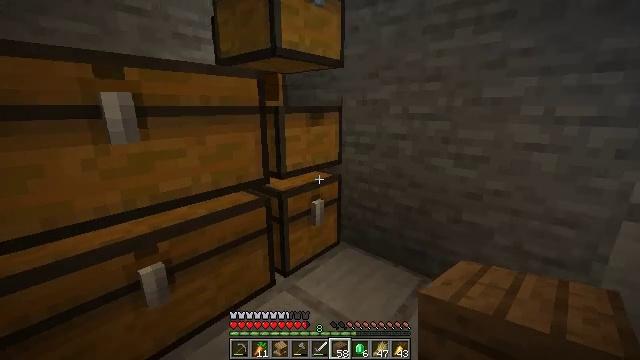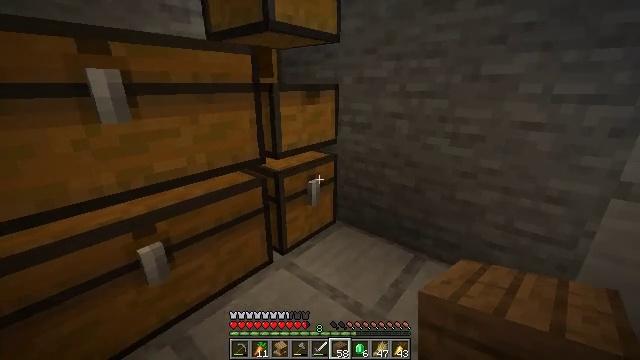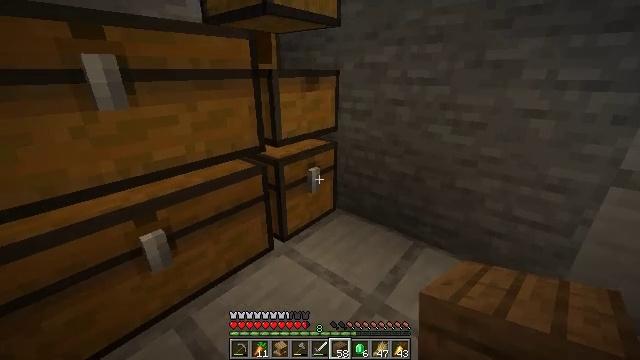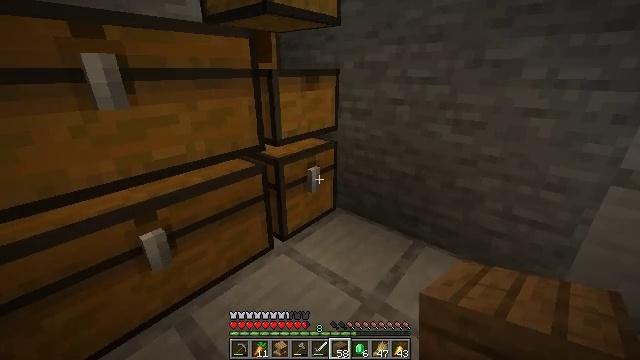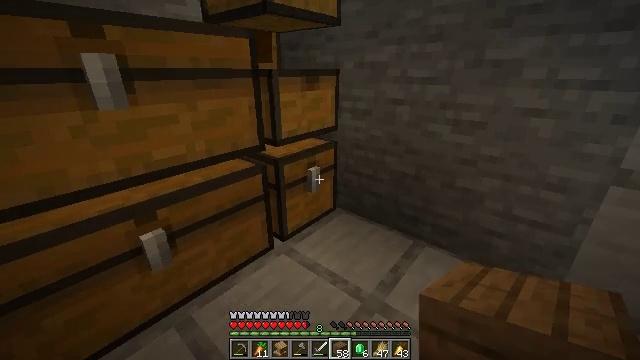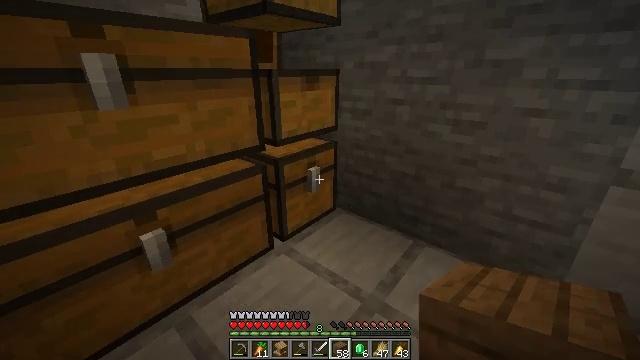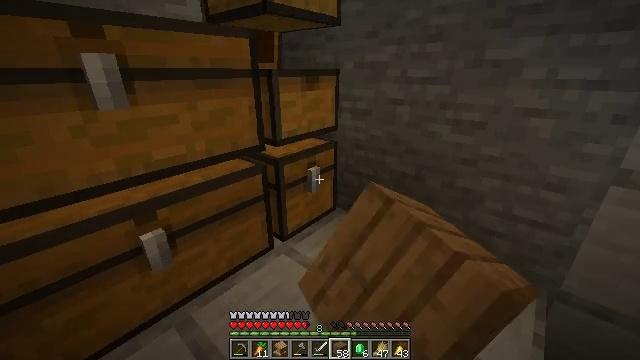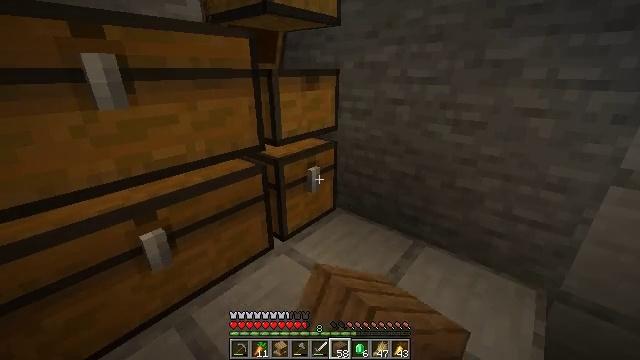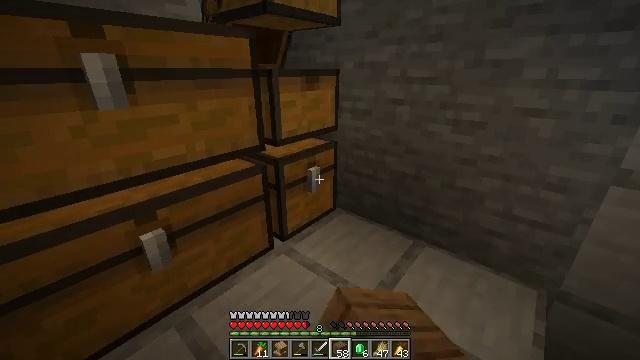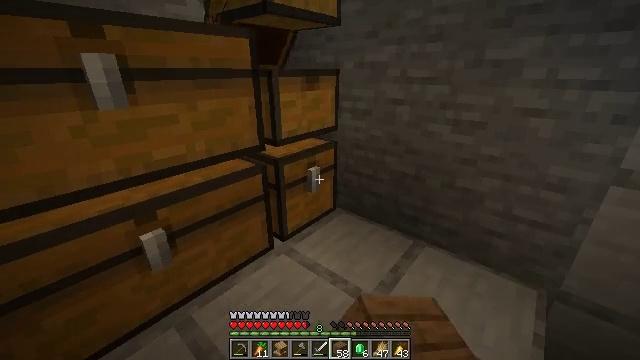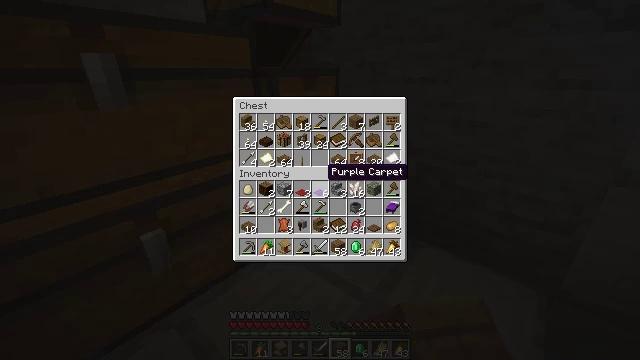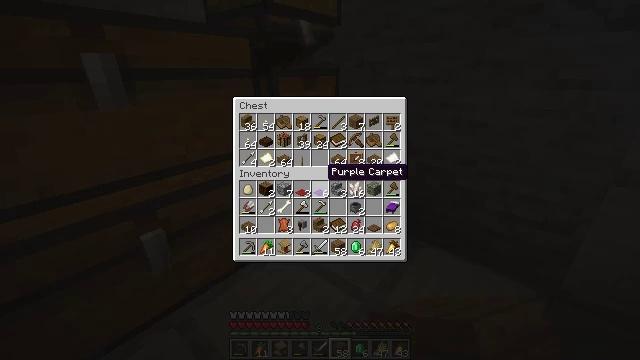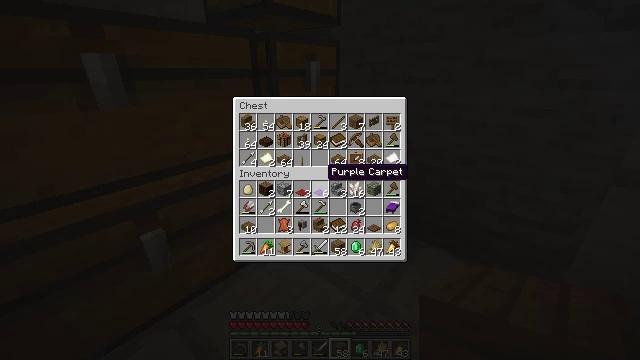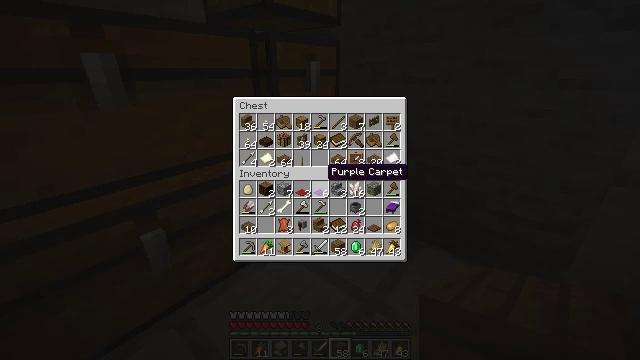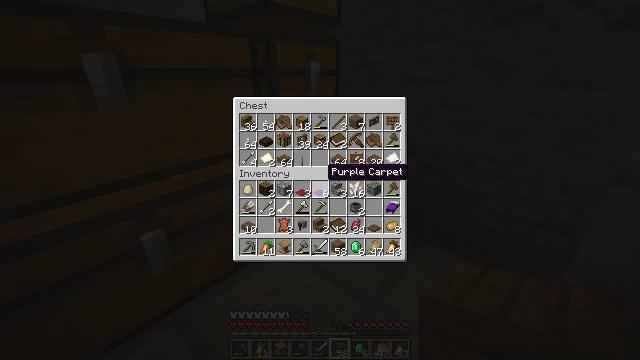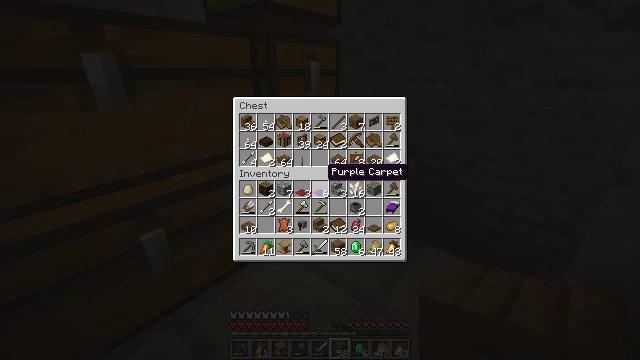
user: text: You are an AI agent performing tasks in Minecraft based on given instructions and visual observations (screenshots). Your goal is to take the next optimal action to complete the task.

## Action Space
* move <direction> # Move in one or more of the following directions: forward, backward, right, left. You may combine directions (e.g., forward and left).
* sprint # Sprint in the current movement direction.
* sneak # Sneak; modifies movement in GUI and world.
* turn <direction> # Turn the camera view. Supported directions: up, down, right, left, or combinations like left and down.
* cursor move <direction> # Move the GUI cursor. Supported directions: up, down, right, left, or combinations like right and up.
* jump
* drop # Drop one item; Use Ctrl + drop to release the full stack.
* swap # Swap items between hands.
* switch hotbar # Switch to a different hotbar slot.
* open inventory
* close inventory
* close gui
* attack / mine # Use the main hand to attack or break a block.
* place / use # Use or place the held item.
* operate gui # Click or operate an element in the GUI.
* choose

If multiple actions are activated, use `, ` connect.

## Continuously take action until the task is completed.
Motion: motion action
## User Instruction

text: Mine bamboo with your hand.
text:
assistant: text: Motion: turn down
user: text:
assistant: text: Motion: turn down
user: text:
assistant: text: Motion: no_op
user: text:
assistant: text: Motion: no_op
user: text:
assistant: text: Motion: use / place
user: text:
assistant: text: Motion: use / place
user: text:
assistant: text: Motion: use / place
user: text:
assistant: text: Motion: use / place
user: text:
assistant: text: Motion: no_op
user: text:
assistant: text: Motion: no_op
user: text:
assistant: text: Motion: no_op
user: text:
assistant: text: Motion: no_op
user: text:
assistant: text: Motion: no_op
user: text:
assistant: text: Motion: no_op
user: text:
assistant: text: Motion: no_op
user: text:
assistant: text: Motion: no_op
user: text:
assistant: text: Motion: no_op
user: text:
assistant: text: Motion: no_op
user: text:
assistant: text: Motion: no_op
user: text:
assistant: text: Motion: no_op
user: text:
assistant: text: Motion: no_op
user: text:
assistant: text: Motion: no_op
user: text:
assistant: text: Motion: no_op
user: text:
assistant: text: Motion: no_op
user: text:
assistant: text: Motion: no_op
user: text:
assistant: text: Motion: no_op
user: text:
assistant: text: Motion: no_op
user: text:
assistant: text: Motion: no_op
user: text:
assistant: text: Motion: no_op
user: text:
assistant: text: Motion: no_op